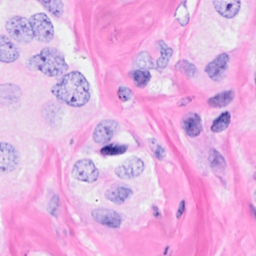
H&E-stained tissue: Breast